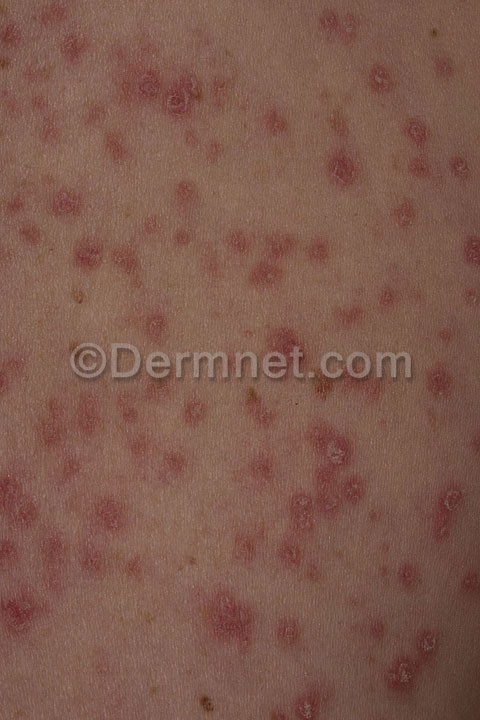
Disease: Psoriasis pictures Lichen Planus and related diseases